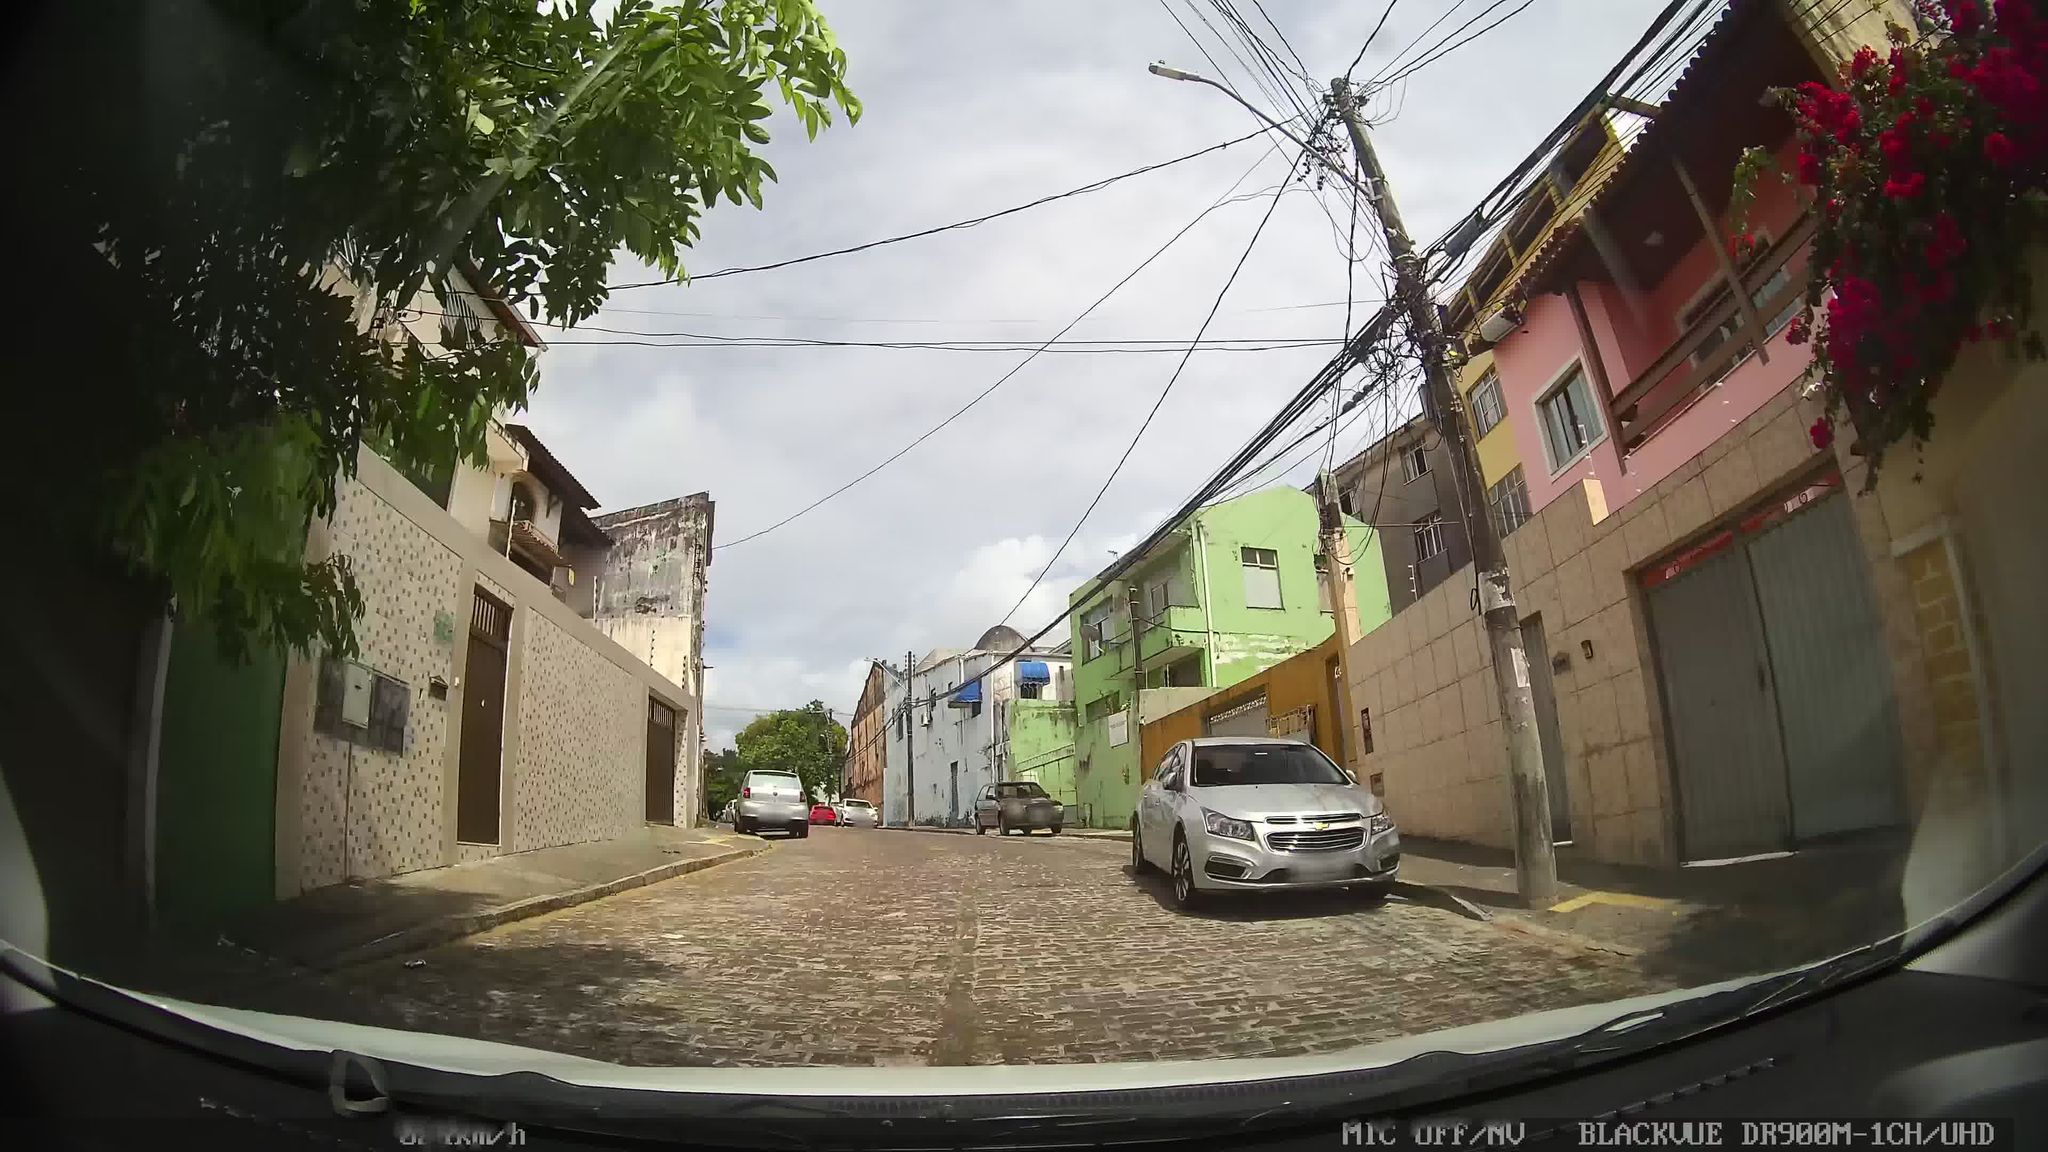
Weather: clear
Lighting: day
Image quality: good
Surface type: driving surface
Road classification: residential
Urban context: urban centre
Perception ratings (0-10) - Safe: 2.61, Lively: 7.26, Beautiful: 2.69, Boring: 4.83, Depressing: 6.66, Wealthy: 1.82